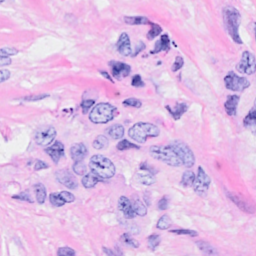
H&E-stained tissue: Breast